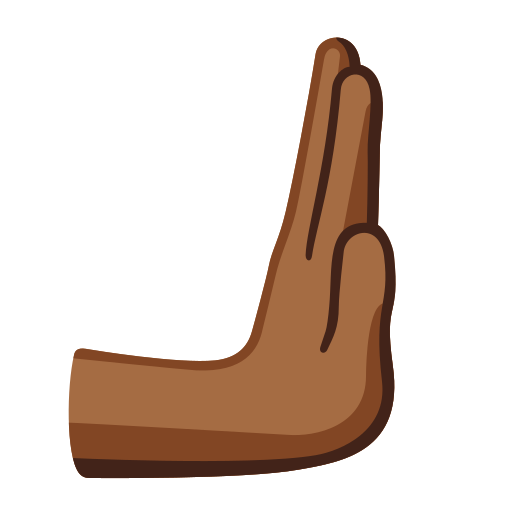
Emoji: 🫸🏾